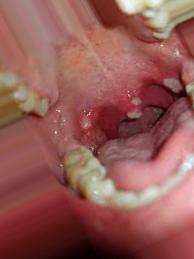
Condition: Mouth Ulcer